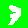
Digit: 7